Две катушки индуктивности включены в цепь (см. рисунок).  В начальном состоянии ключ замкнут, ток через него и катушку $L_{1}$ равен $I_{0}$, ток через катушку $L_{2}$ отсутствует.
Какое количество теплоты выделится на резисторе $R$ при размыкании ключа? Сопротивлением катушек в данном процессе можно пренебречь.
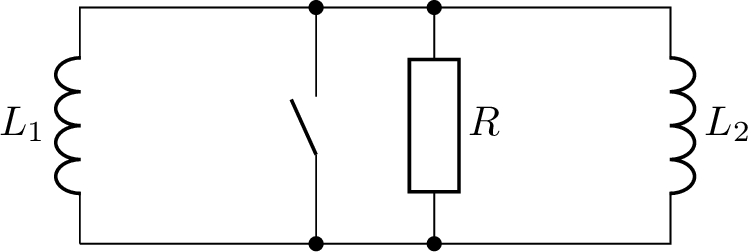
Решение: Обозначим через $I_{1}, I_{2}$ и $I$ токи через катушки $L_{1}$, $L_{2}$ и резистор $R$ соответственно. При размыкании ключа ток потечет через резистор $R$. Поскольку магнитный поток в катушке $L_{1}$ не может измениться скачком, в ней возникает ЭДС самоиндукции, которая будет стремиться сохранить ток (и магнитный поток) на прежнем уровне, поэтому начальные значения токов $I_{1}=I_{0}$, $I_{2}=0$, $I=I_{0}$. Зависимость тока от времени определяется из уравнений$$I R=-L_{1} \frac{\Delta I_{1}}{\Delta t}=L_{2} \frac{\Delta I_{2}}{\Delta t}; \qquad I=I_{1}-I_{2}.$$Поэтому $L_{1} \Delta I_{1}+L_{2} \Delta I_{2}=0$ и величина $L_{1} I_{1}+L_{2} I_{2}=\Phi=L_{1} I_{0}$ сохраняется. В установившемся режиме ток через резистор $R$ будет равен нулю, а$$I_{1}=I_{2}=\frac{L_{1} I_{0}}{L_{1}+L_{2}}.$$Выделившееся на резисторе тепло равно разности энергий катушек с токами в начале и конце процесса:$$Q=\frac{L_{1} I_{0}^{2}}{2}-\frac{L_{1} I_{1}^{2}}{2}-\frac{L_{2} I_{2}^{2}}{2}=\frac{L_{1} L_{2} I_{0}^{2}}{2\left(L_{1}+L_{2}\right)}.$$
Ответ: $$ Q=\frac{L_{1} L_{2} I_{0}^{2}}{2\left(L_{1}+L_{2}\right)}. $$
Темы:
T, Электричество, Всероссийские, Теплота, Электрические цепи, RL-цепи